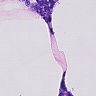
Metastatic tissue present: no